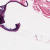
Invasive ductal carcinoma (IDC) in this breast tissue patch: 0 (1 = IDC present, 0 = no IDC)